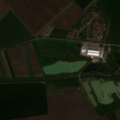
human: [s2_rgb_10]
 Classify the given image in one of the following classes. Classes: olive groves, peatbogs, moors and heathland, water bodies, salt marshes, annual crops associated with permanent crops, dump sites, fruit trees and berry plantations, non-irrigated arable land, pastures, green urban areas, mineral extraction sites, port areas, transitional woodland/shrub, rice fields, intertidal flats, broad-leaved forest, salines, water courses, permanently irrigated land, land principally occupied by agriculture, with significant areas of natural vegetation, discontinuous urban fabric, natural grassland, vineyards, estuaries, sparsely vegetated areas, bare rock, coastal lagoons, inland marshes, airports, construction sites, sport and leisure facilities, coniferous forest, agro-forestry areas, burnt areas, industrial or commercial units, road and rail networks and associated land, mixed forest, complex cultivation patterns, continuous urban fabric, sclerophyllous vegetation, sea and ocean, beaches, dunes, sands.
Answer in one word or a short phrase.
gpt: industrial or commercial units, non-irrigated arable land